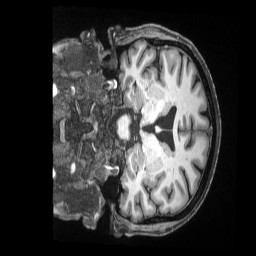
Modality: T1w
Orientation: coronal
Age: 51
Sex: female
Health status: ill
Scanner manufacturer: siemens
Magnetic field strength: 3 T
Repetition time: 2.5 s
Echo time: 0.00181 s